Question: Code:
'''
var bgTask: BackgroundTaskManager! = UIApplication.sharedApplication().beginBackgroundTaskWithExpirationHandler({() -> Void in
print("ending background task")
UIApplication.sharedApplication().endBackgroundTask(self.bgTask)
self.bgTask = UIBackgroundTaskInvalid
})
self.timer = NSTimer.scheduledTimerWithTimeInterval(
60,
target: self.locationManager,
selector: #selector(self.startUpdatingLocation),
userInfo: nil, repeats: true)
'''

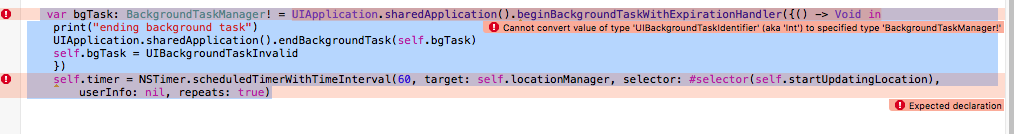
Answer: You are using 'self.bgTask','self.timer','self.locationManager' etc then you have to declare it globally something like,
'''
var bgTask: UIBackgroundTaskIdentifier! = UIBackgroundTaskIdentifier()
var timer: NSTimer! = NSTimer()
var locationManager : CLLocationManager! = CLLocationManager()
'''
Second thing 'var bgTask: BackgroundTaskManager!' is wrong, it should be 'var bgTask: UIBackgroundTaskIdentifier!'